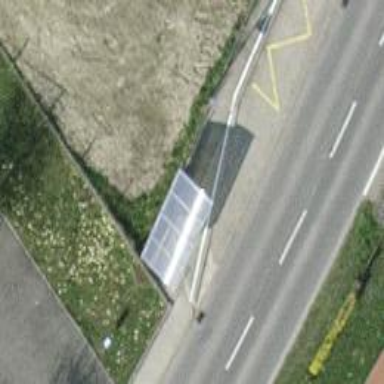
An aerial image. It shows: Bus stop with platform for public transport.